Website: lowes
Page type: review-order
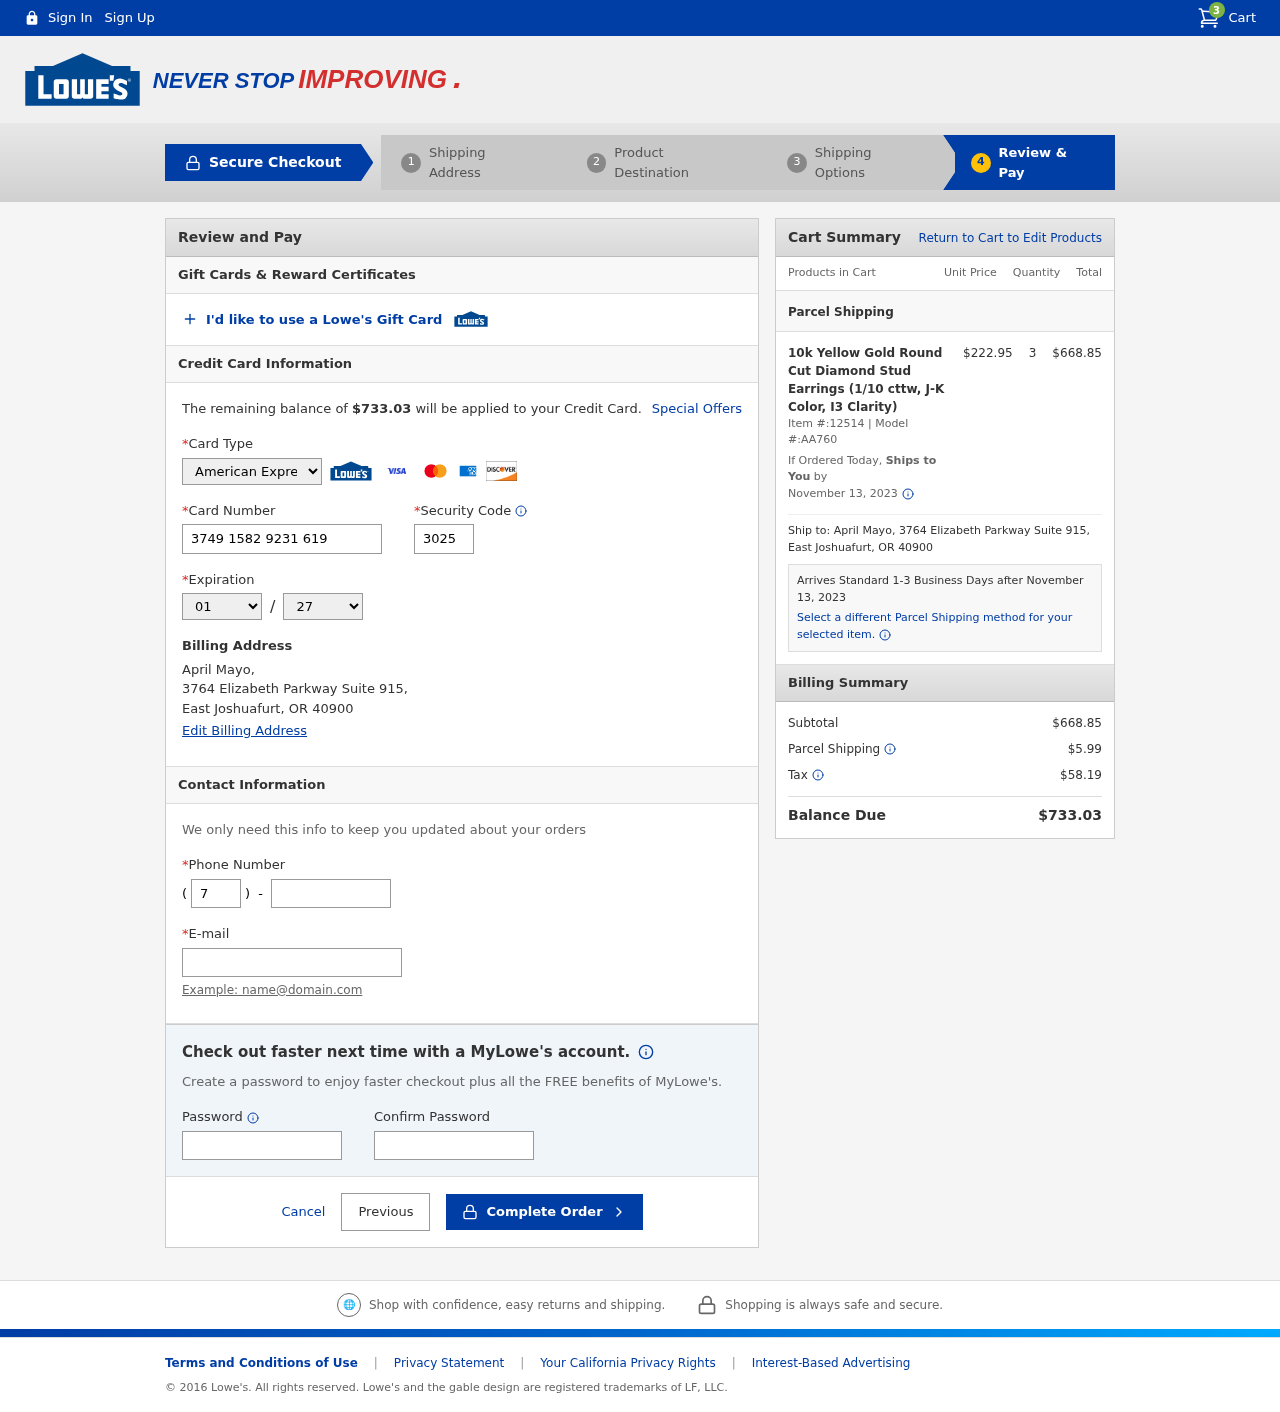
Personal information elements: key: PII_CARD_CVV
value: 3025
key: PII_CARD_EXPIRY_MONTH
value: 01
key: PII_CARD_EXPIRY_YEAR
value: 27
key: PII_CARD_NUMBER
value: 3749 1582 9231 619
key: PII_CARD_TYPE
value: American Express
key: PII_CITY
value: East Joshuafurt
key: PII_EMAIL
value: aprilmayo@hotmail.com
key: PII_FULLNAME
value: April Mayo,
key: PII_PHONE
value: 7908626960
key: PII_PHONE_AREA
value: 790
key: PII_POSTCODE
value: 40900
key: PII_STATE_ABBR
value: OR
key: PII_STREET
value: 3764 Elizabeth Parkway Suite 915,
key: PII_FULLNAME2
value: April Mayo
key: PII_STREET2
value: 3764 Elizabeth Parkway Suite 915
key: PII_CITY_STATE_ZIP2
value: East Joshuafurt, OR 40900
Product elements: key: PRODUCT1_NAME
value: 10k Yellow Gold Round Cut Diamond Stud Earrings (1/10 cttw, J-K Color, I3 Clarity)
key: PRODUCT1_PRICE
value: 222.95
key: PRODUCT1_QUANTITY
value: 3
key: PRODUCT1_ITEM_NUMBER
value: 12514
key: PRODUCT1_MODEL_NUMBER
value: AA760
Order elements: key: ORDER_NUM_ITEMS
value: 3
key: ORDER_TOTAL
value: $733.03
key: ORDER_SHIPPING_DATE
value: November 13, 2023
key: ORDER_SUBTOTAL
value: $668.85
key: ORDER_SHIPPING_DATE2
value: November 13, 2023
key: ORDER_SUBTOTAL2
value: $668.85
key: ORDER_SHIPPING_COST
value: $5.99
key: ORDER_TAX
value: $58.19